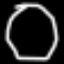
Label: octagon